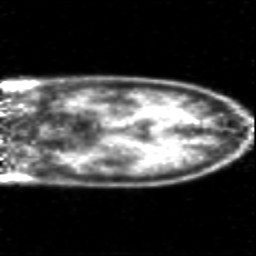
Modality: PET
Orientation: coronal
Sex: female
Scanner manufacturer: siemens